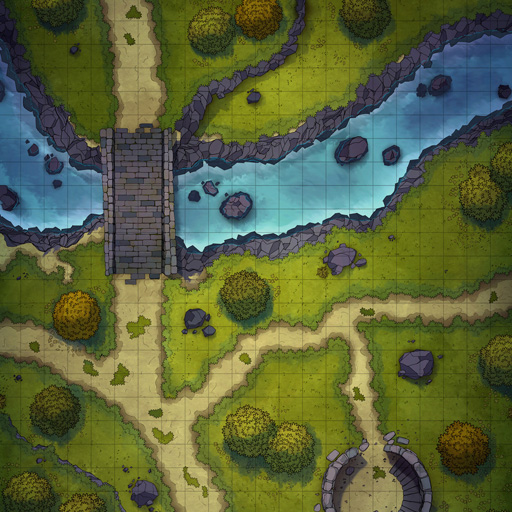
A D&D Grid Map bridge over river cliffs trees road (River Crossing II Map)